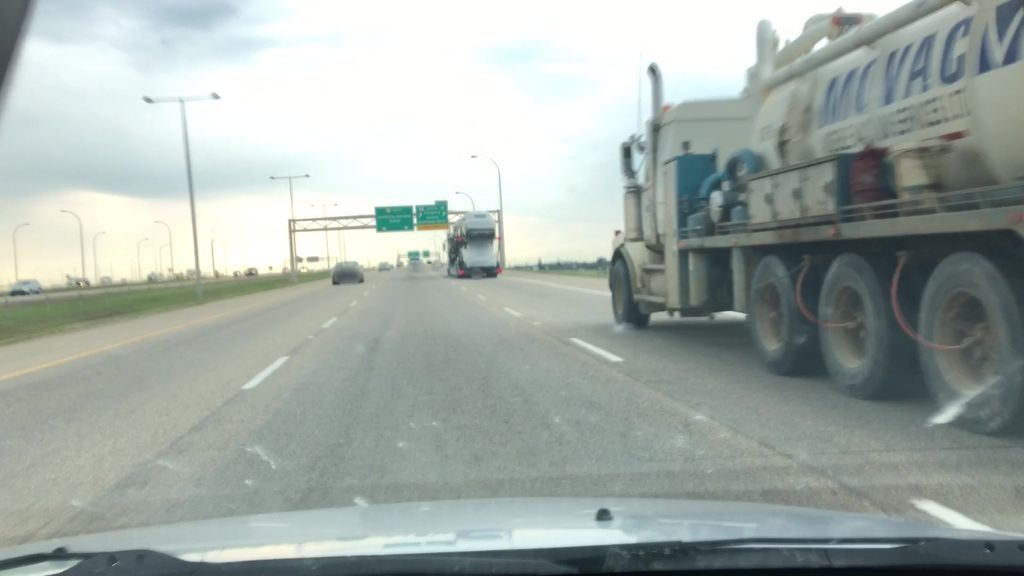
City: edmonton